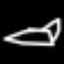
Label: airplane